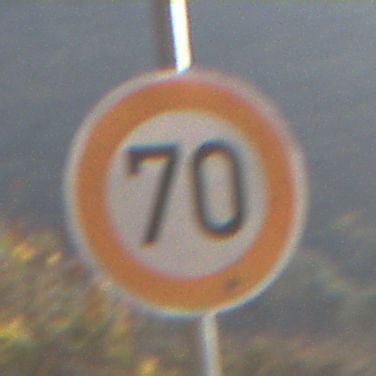
Verkehrszeichen: Geschwindigkeit70
Umgebung: Outdoor, Nature
Tageszeit: SunriseSunset
Wetter: Clear
Licht: Natural
Jahreszeit: NotSpecified
Kontrast: HighContrast